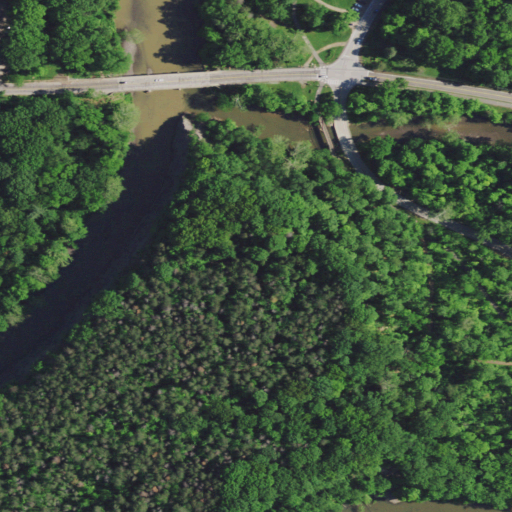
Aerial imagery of mountain in Ohio named Cedar Point containing deciduous forest, evergreen forest, open water, open development, low intensity development, woody wetlands, mixed forest, and medium intensity development